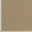
Piece: xx